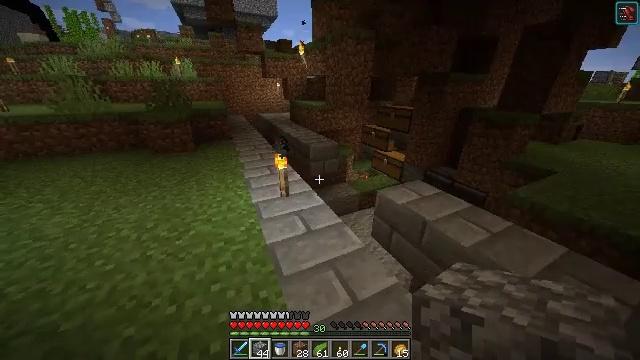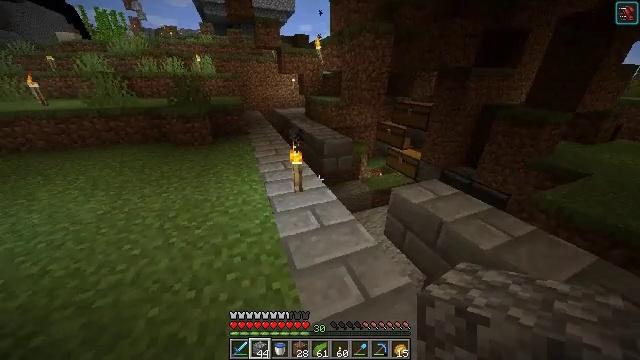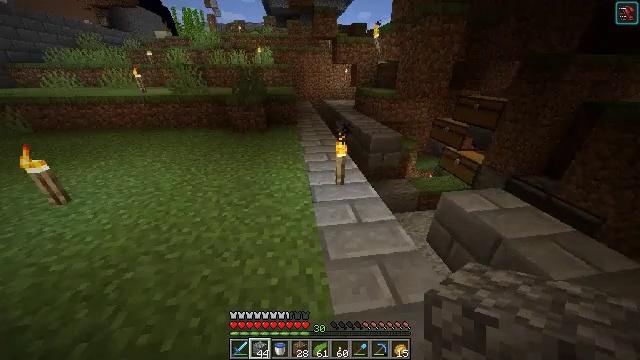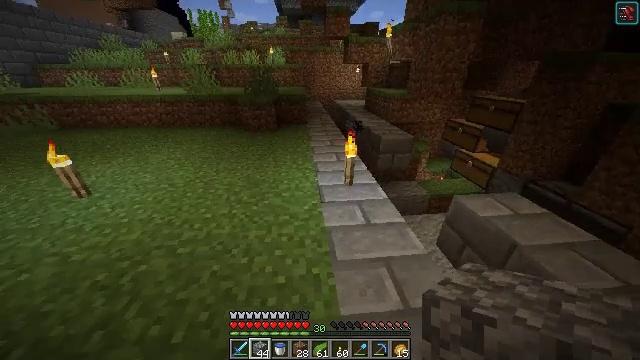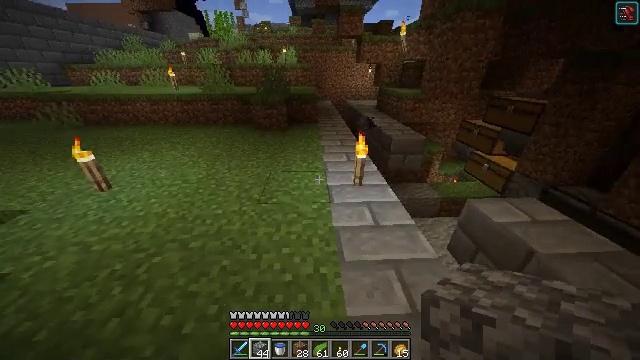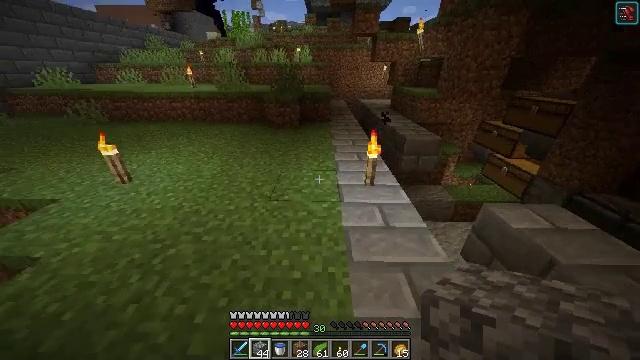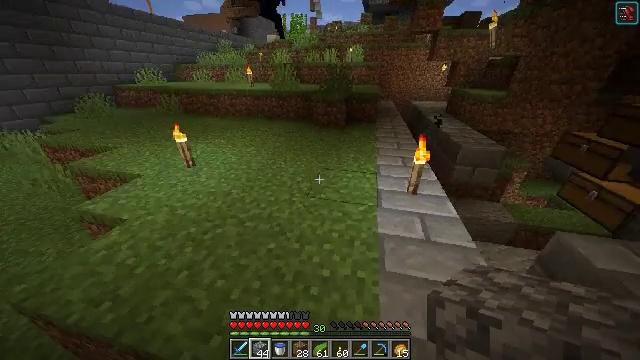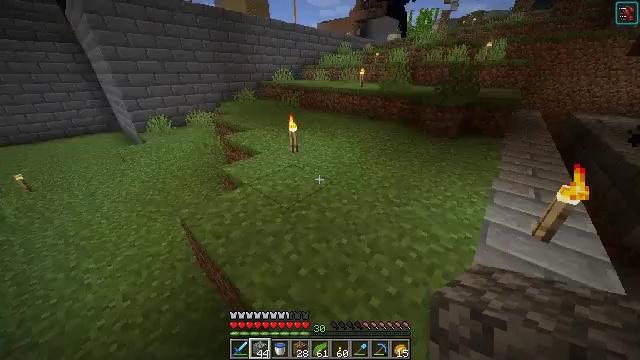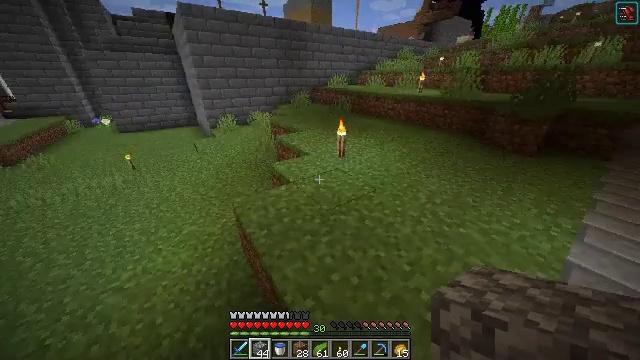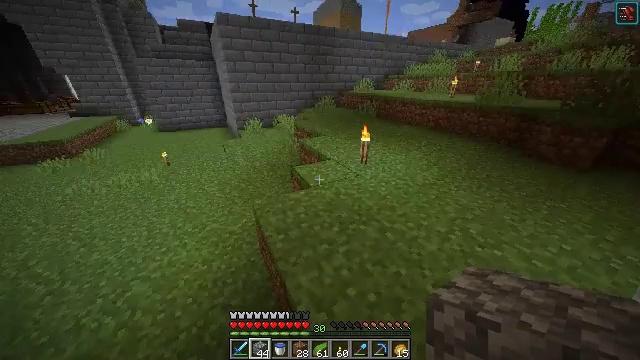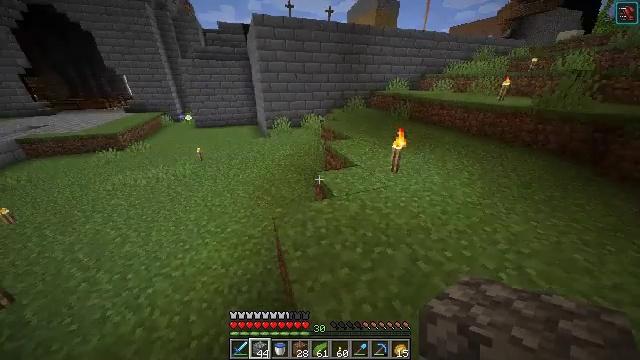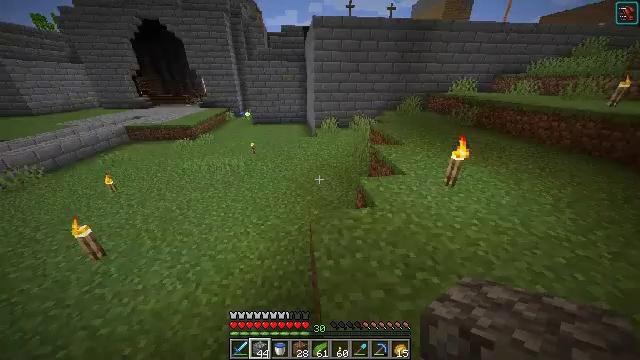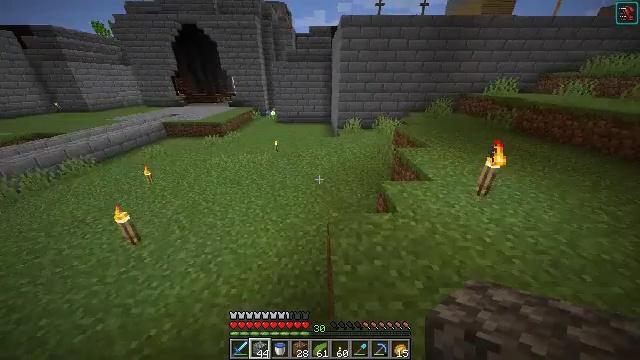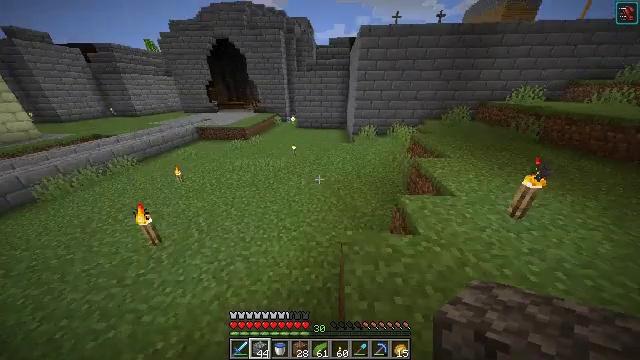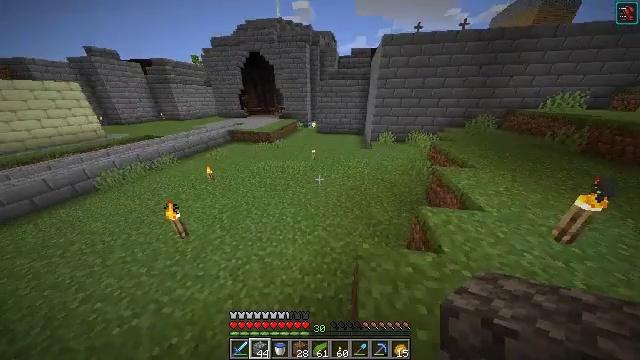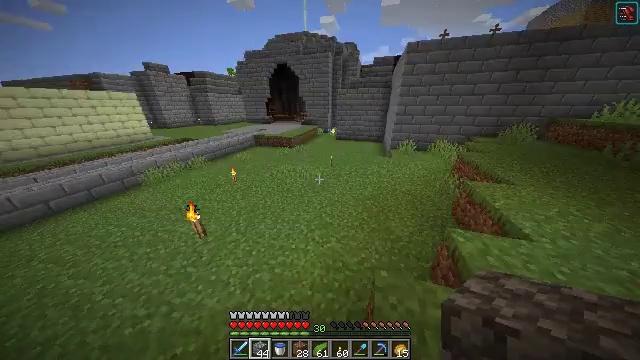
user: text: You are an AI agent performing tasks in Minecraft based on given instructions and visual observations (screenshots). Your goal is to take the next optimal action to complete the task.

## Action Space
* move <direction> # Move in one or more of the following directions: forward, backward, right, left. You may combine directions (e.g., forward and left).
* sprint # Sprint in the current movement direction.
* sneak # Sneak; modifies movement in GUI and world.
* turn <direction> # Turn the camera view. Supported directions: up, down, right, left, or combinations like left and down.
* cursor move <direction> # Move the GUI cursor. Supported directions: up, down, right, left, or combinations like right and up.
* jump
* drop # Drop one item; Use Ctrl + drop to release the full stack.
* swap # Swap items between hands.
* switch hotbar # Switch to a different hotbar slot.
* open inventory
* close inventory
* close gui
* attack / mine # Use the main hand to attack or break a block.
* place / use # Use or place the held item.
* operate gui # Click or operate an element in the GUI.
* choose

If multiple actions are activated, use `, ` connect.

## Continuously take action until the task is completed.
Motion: motion action
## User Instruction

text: Use cobblestones and redstone to craft a dropper.
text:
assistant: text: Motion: turn left and down
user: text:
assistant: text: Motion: turn left and down
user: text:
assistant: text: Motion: turn left
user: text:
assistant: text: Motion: turn left
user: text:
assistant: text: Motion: turn left
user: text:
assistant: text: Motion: turn left
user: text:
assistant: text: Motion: turn left
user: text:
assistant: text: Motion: turn left and up
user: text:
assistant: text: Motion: move forward, turn left and up
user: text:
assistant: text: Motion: move forward, turn left
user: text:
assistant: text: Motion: turn left
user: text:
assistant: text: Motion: move forward, turn left
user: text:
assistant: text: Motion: move forward, turn left
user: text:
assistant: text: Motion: move forward, turn left
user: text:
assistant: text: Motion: move forward, turn left and up
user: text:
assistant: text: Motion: move forward and move left, turn left and up
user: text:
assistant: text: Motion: move forward and move left, turn left
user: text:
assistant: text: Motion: move forward and move left, turn left
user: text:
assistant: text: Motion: move forward, turn left
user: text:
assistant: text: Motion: move forward
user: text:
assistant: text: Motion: move forward
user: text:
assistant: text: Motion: move forward
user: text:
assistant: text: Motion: move forward
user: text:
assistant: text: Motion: move forward
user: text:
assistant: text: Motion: move forward
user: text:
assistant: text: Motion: move forward
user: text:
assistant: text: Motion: move forward
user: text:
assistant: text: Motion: move forward
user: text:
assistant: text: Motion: move forward
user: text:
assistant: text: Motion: move forward